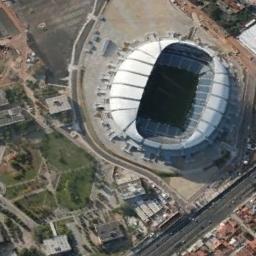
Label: stadium